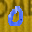
Label: 0